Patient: sex M, age 68
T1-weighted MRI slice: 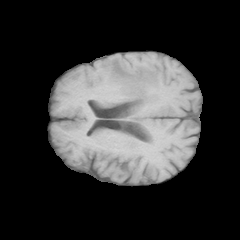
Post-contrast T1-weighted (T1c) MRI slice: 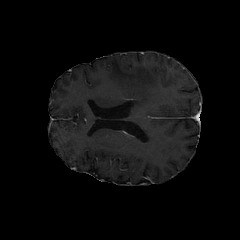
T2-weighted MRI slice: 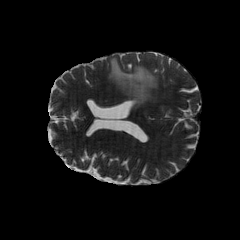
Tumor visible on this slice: yes
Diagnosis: Glioblastoma, IDH-wildtype
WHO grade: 4